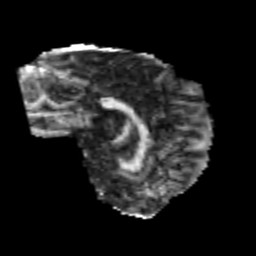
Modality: FA
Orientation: sagittal
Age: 20
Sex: male
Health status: healthy
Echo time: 0.074 s